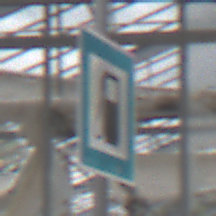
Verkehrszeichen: Tankstelle
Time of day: Midday
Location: Roofed (Special)
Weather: Overcast
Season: NotSpecified
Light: Natural